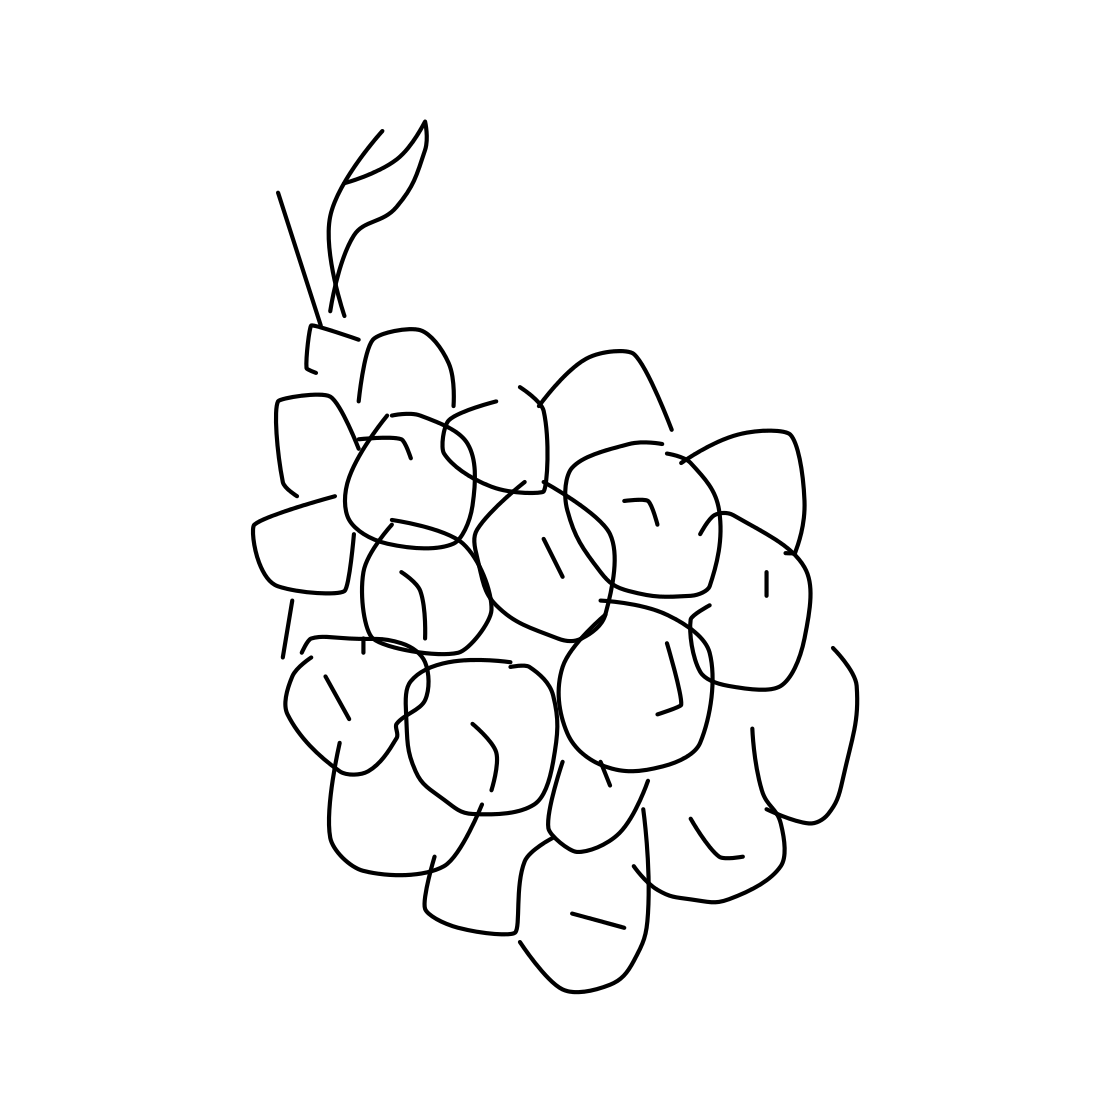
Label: grapes